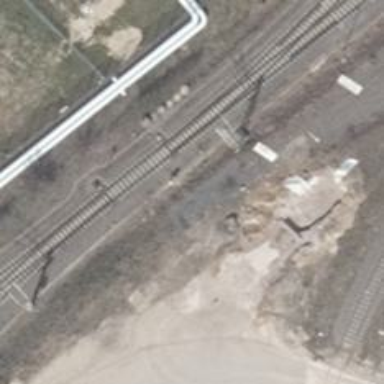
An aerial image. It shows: Railway switch with the turnout side on the left.